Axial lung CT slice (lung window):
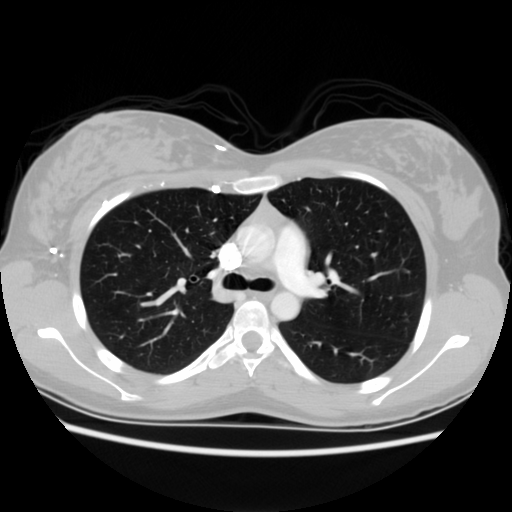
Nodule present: no